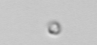
Label: nanoplankton_mix